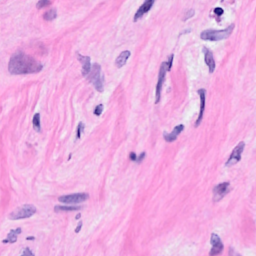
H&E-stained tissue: Breast